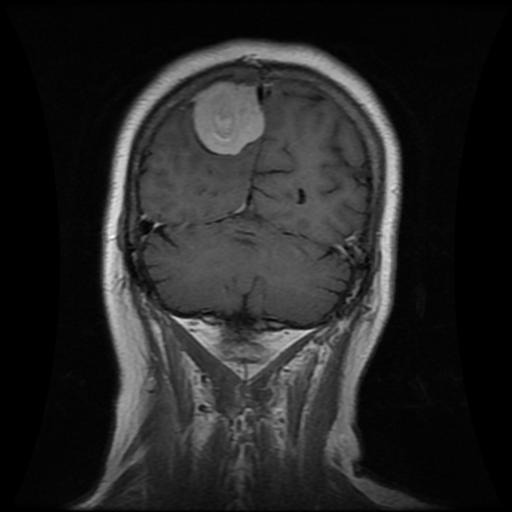
Label: meningioma